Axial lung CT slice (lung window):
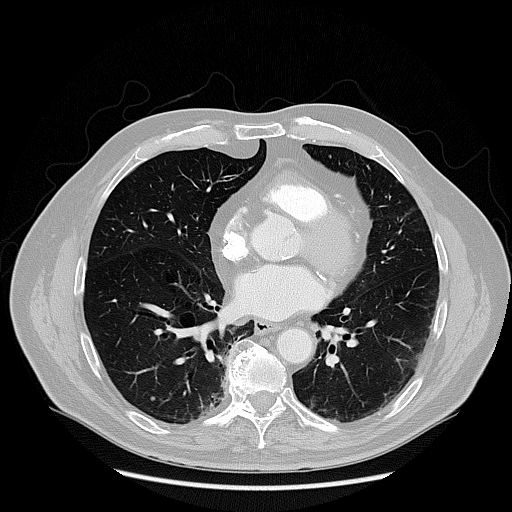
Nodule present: yes
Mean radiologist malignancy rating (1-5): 3